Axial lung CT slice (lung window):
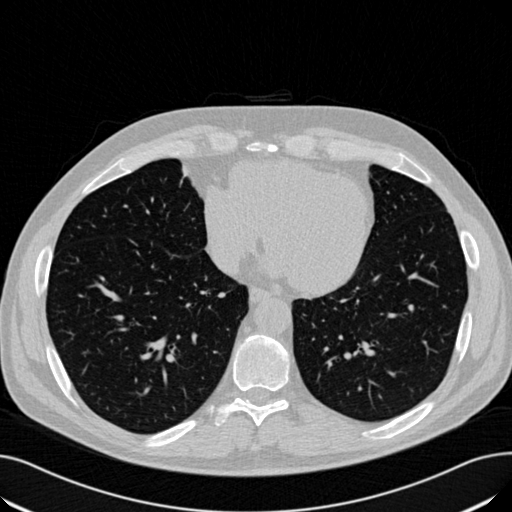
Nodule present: no